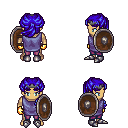
a pixel art fantasy rpg character, male body template, human, tanned skin, chain tabard jacket, magenta pants, blue princess hairstyle, iron tiara, gold gloves, metal boots, shield, four views (front, back, left, right), 2x2 character sprite sheet, small pixel art, hard edges, no anti-aliasing